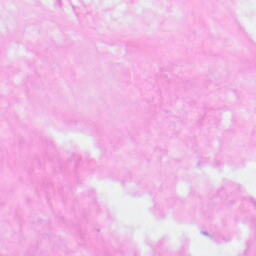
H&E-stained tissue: Kidney